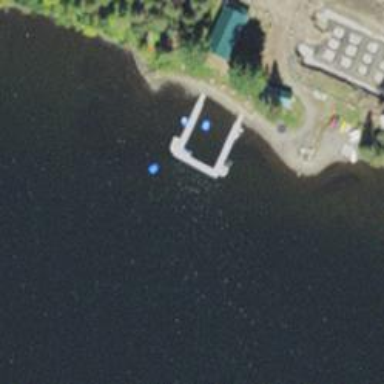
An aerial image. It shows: Pier with mooring facilities.